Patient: sex F, age 66
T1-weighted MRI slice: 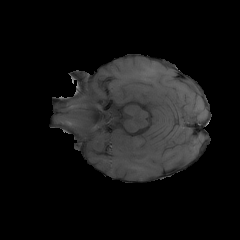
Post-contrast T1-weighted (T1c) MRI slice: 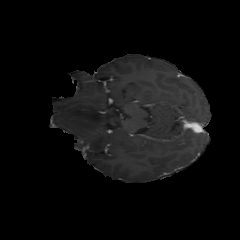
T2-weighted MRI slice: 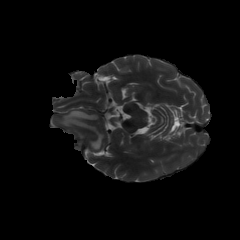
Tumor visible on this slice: yes
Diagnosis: Glioblastoma, IDH-wildtype
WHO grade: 4